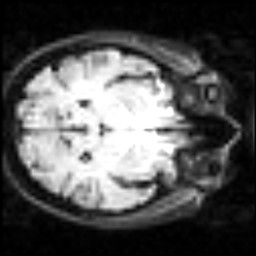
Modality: inplaneT2
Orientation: axial